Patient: sex F, age 58
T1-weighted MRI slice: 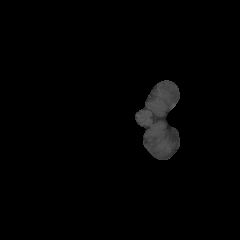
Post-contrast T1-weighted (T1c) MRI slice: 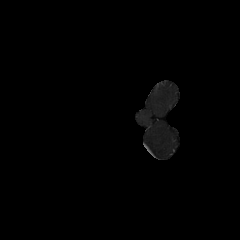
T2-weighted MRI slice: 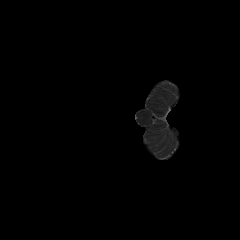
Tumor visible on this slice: no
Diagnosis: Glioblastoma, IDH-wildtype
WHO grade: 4